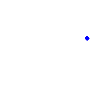
Particle: proton